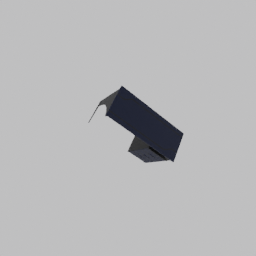
Label: furniture